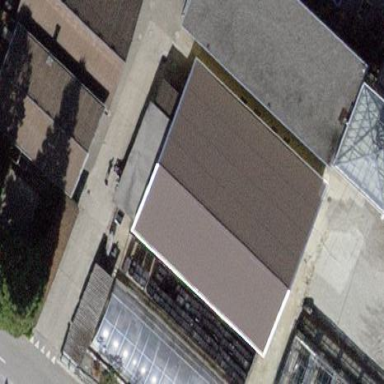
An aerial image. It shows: Greenhouse.